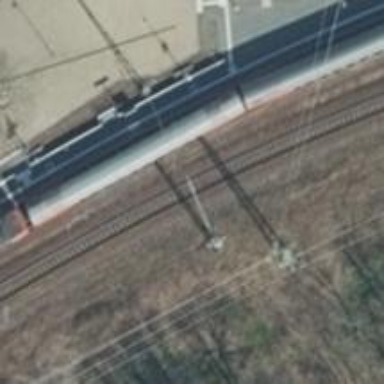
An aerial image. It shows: Close-up of railway platform edge.